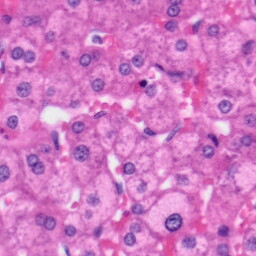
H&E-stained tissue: Liver